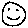
Label: smiley face